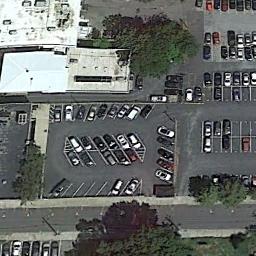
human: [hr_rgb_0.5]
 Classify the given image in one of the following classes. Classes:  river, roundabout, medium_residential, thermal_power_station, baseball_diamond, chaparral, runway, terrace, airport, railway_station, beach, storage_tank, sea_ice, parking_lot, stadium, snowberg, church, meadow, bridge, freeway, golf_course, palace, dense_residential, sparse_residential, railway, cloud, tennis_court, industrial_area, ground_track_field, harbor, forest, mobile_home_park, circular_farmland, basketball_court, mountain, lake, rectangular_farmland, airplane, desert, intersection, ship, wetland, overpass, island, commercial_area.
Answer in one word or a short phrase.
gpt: parking_lot